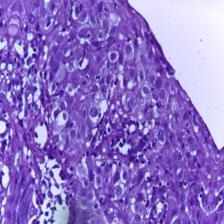
Diagnosis: OSCC